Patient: sex F, age 66
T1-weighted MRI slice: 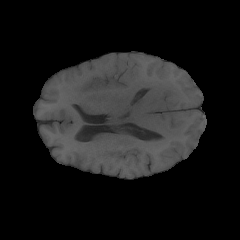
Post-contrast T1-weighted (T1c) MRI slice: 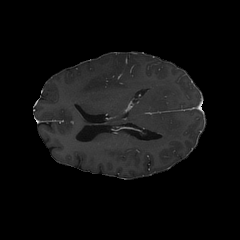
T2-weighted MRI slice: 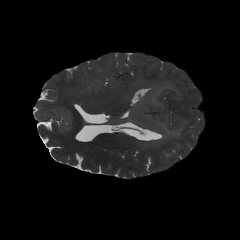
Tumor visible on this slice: yes
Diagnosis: Astrocytoma, IDH-wildtype
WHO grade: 2